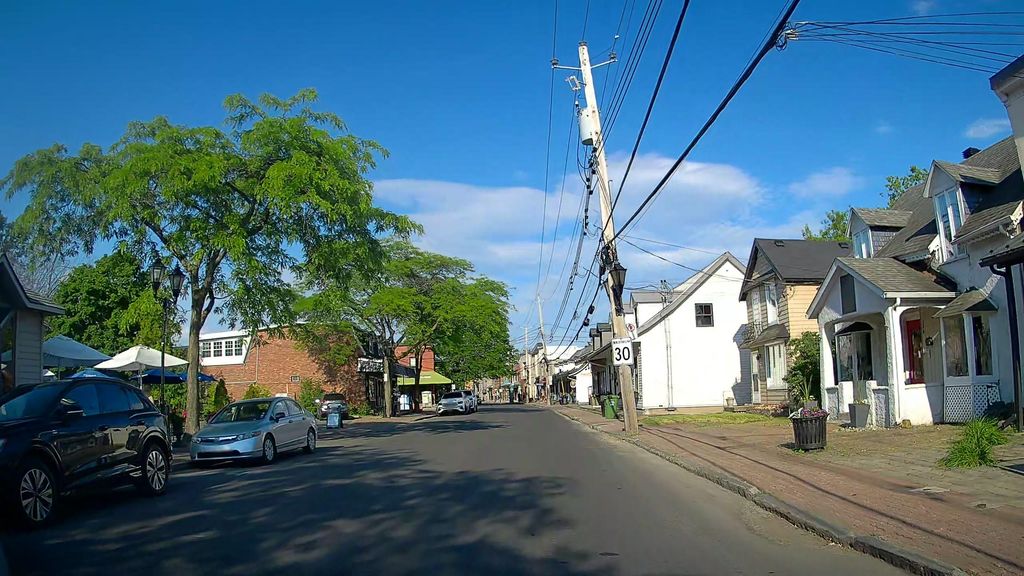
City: montreal